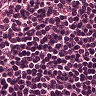
Metastatic tissue present: no